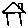
Label: house